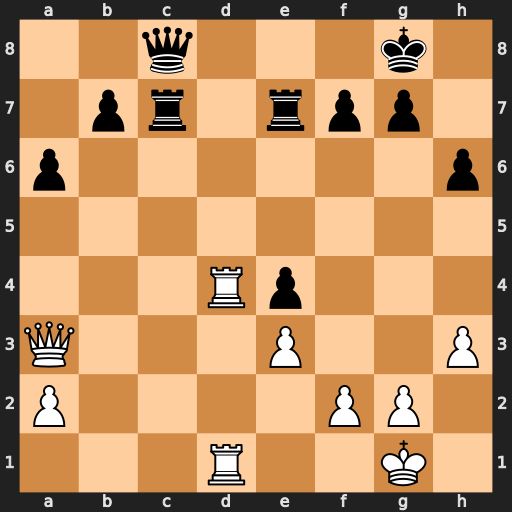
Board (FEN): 2q3k1/1pr1rpp1/p6p/8/3Rp3/Q3P2P/P4PP1/3R2K1
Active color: w
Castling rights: -
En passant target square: -
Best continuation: Rd8+ Re8 Rxc8